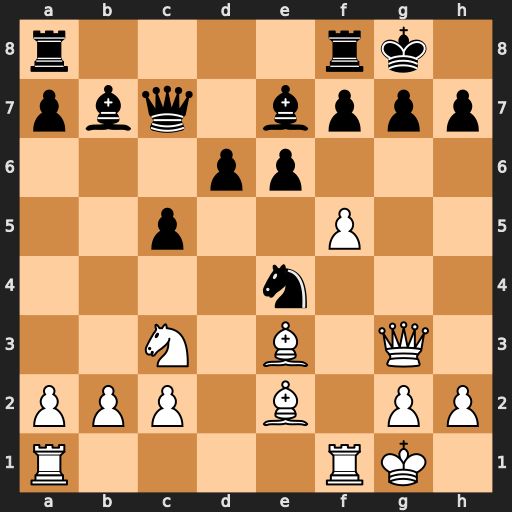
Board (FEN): r4rk1/pbq1bppp/3pp3/2p2P2/4n3/2N1B1Q1/PPP1B1PP/R4RK1
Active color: w
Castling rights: -
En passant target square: -
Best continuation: Nxe4 Bxe4 f6 Bxf6 Rxf6